Field crop: maize
Growth stage: 2
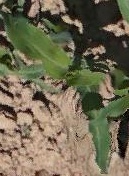
Species: maize